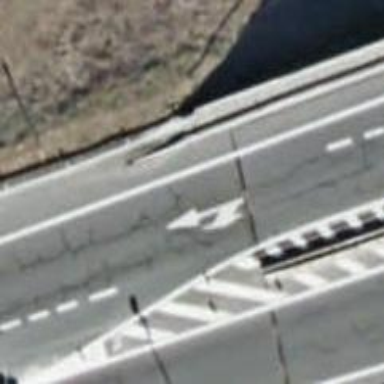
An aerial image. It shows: Primary highway crossing over bridge.